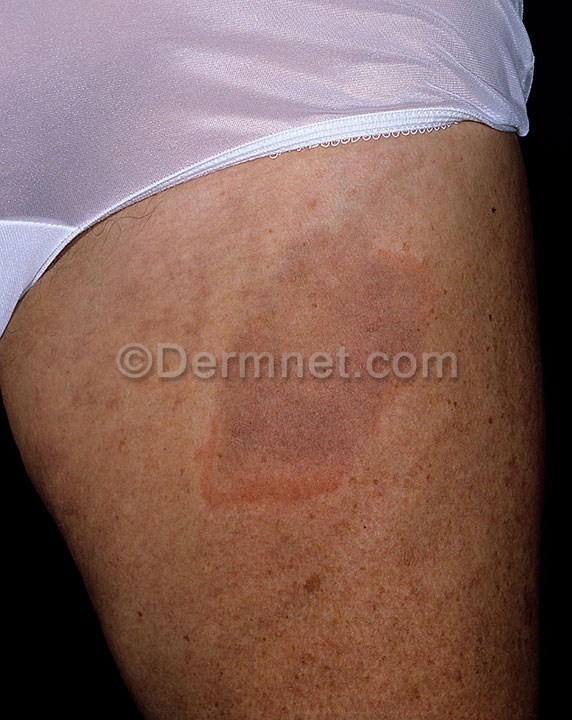
Disease: Urticaria Hives